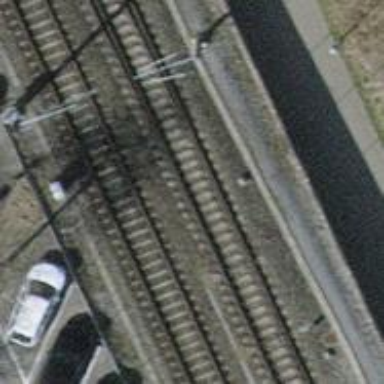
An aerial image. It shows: Railway siding with one electrified track and contact line for powering the train.